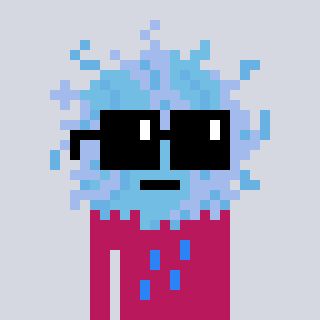
a pixel art character with square black sunglasses, a lint-shaped head and a darkpink-colored body on a cool background